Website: home-depot
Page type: billing-address
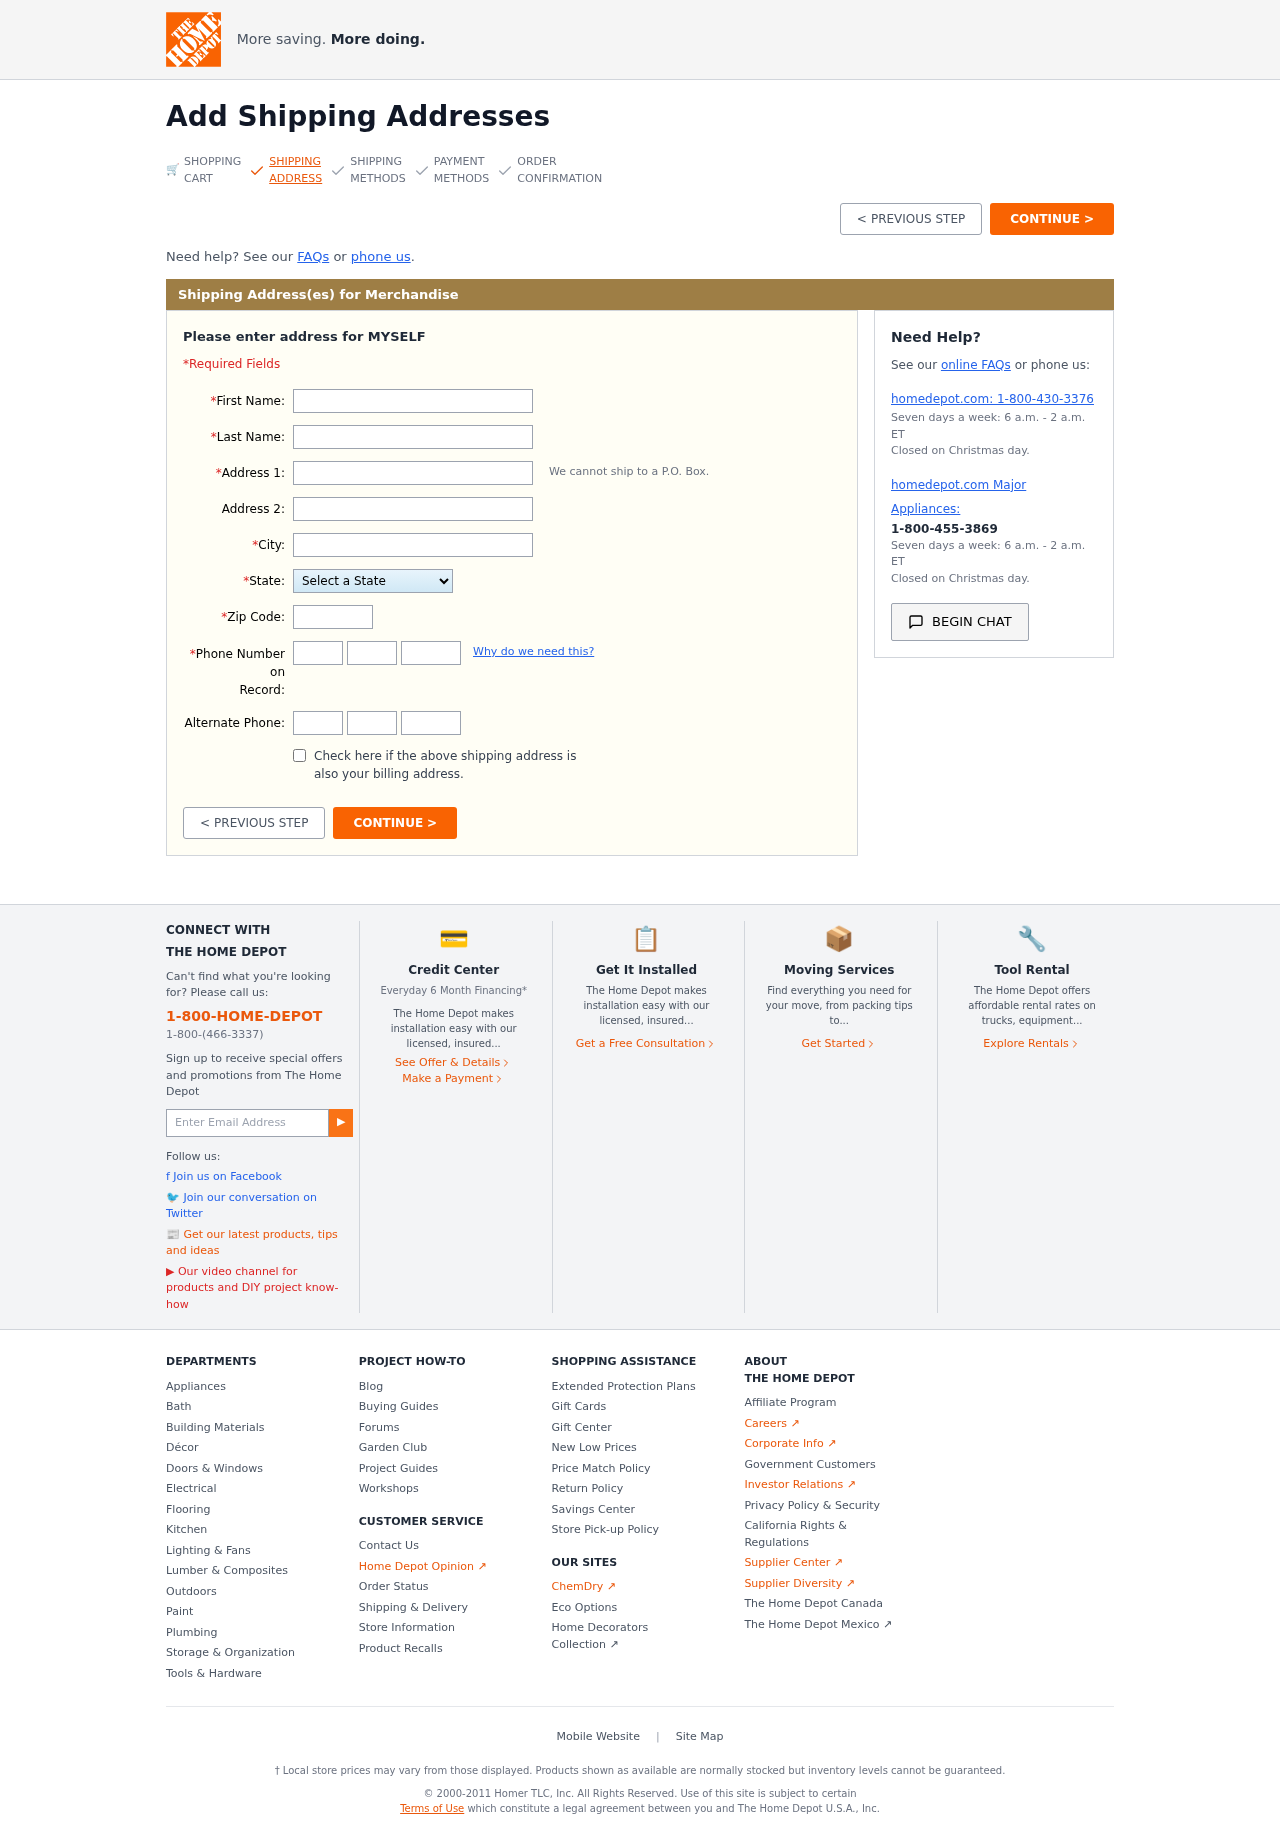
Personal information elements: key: PII_STATE
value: Missouri
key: PII_FIRSTNAME
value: Nichole
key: PII_LASTNAME
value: Garner
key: PII_STREET
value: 38365 Brian Pass
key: PII_STREET2
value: Apt. 357
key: PII_CITY
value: Annafurt
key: PII_POSTCODE
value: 50390
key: PII_PHONE_AREA
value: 535
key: PII_PHONE_PREFIX
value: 975
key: PII_PHONE_LINE
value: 2826
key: PII_PHONE_ALT_AREA
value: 430
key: PII_PHONE_ALT_PREFIX
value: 583
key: PII_PHONE_ALT_LINE
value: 3995